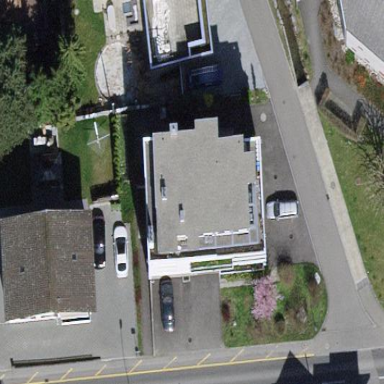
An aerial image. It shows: Flat-roofed building.